Aerial crown-view tile of a tropical tree (Barro Colorado Island, Panama), acquired 20241112:
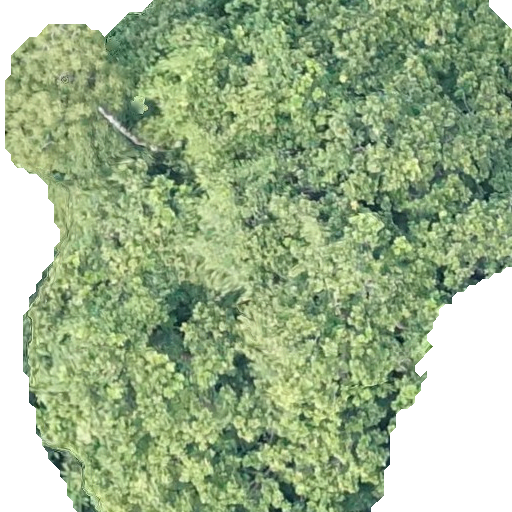
Species: Anacardium excelsum
GBIF accepted scientific name: Anacardium excelsum
Crown area: 377.874 m²